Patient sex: M
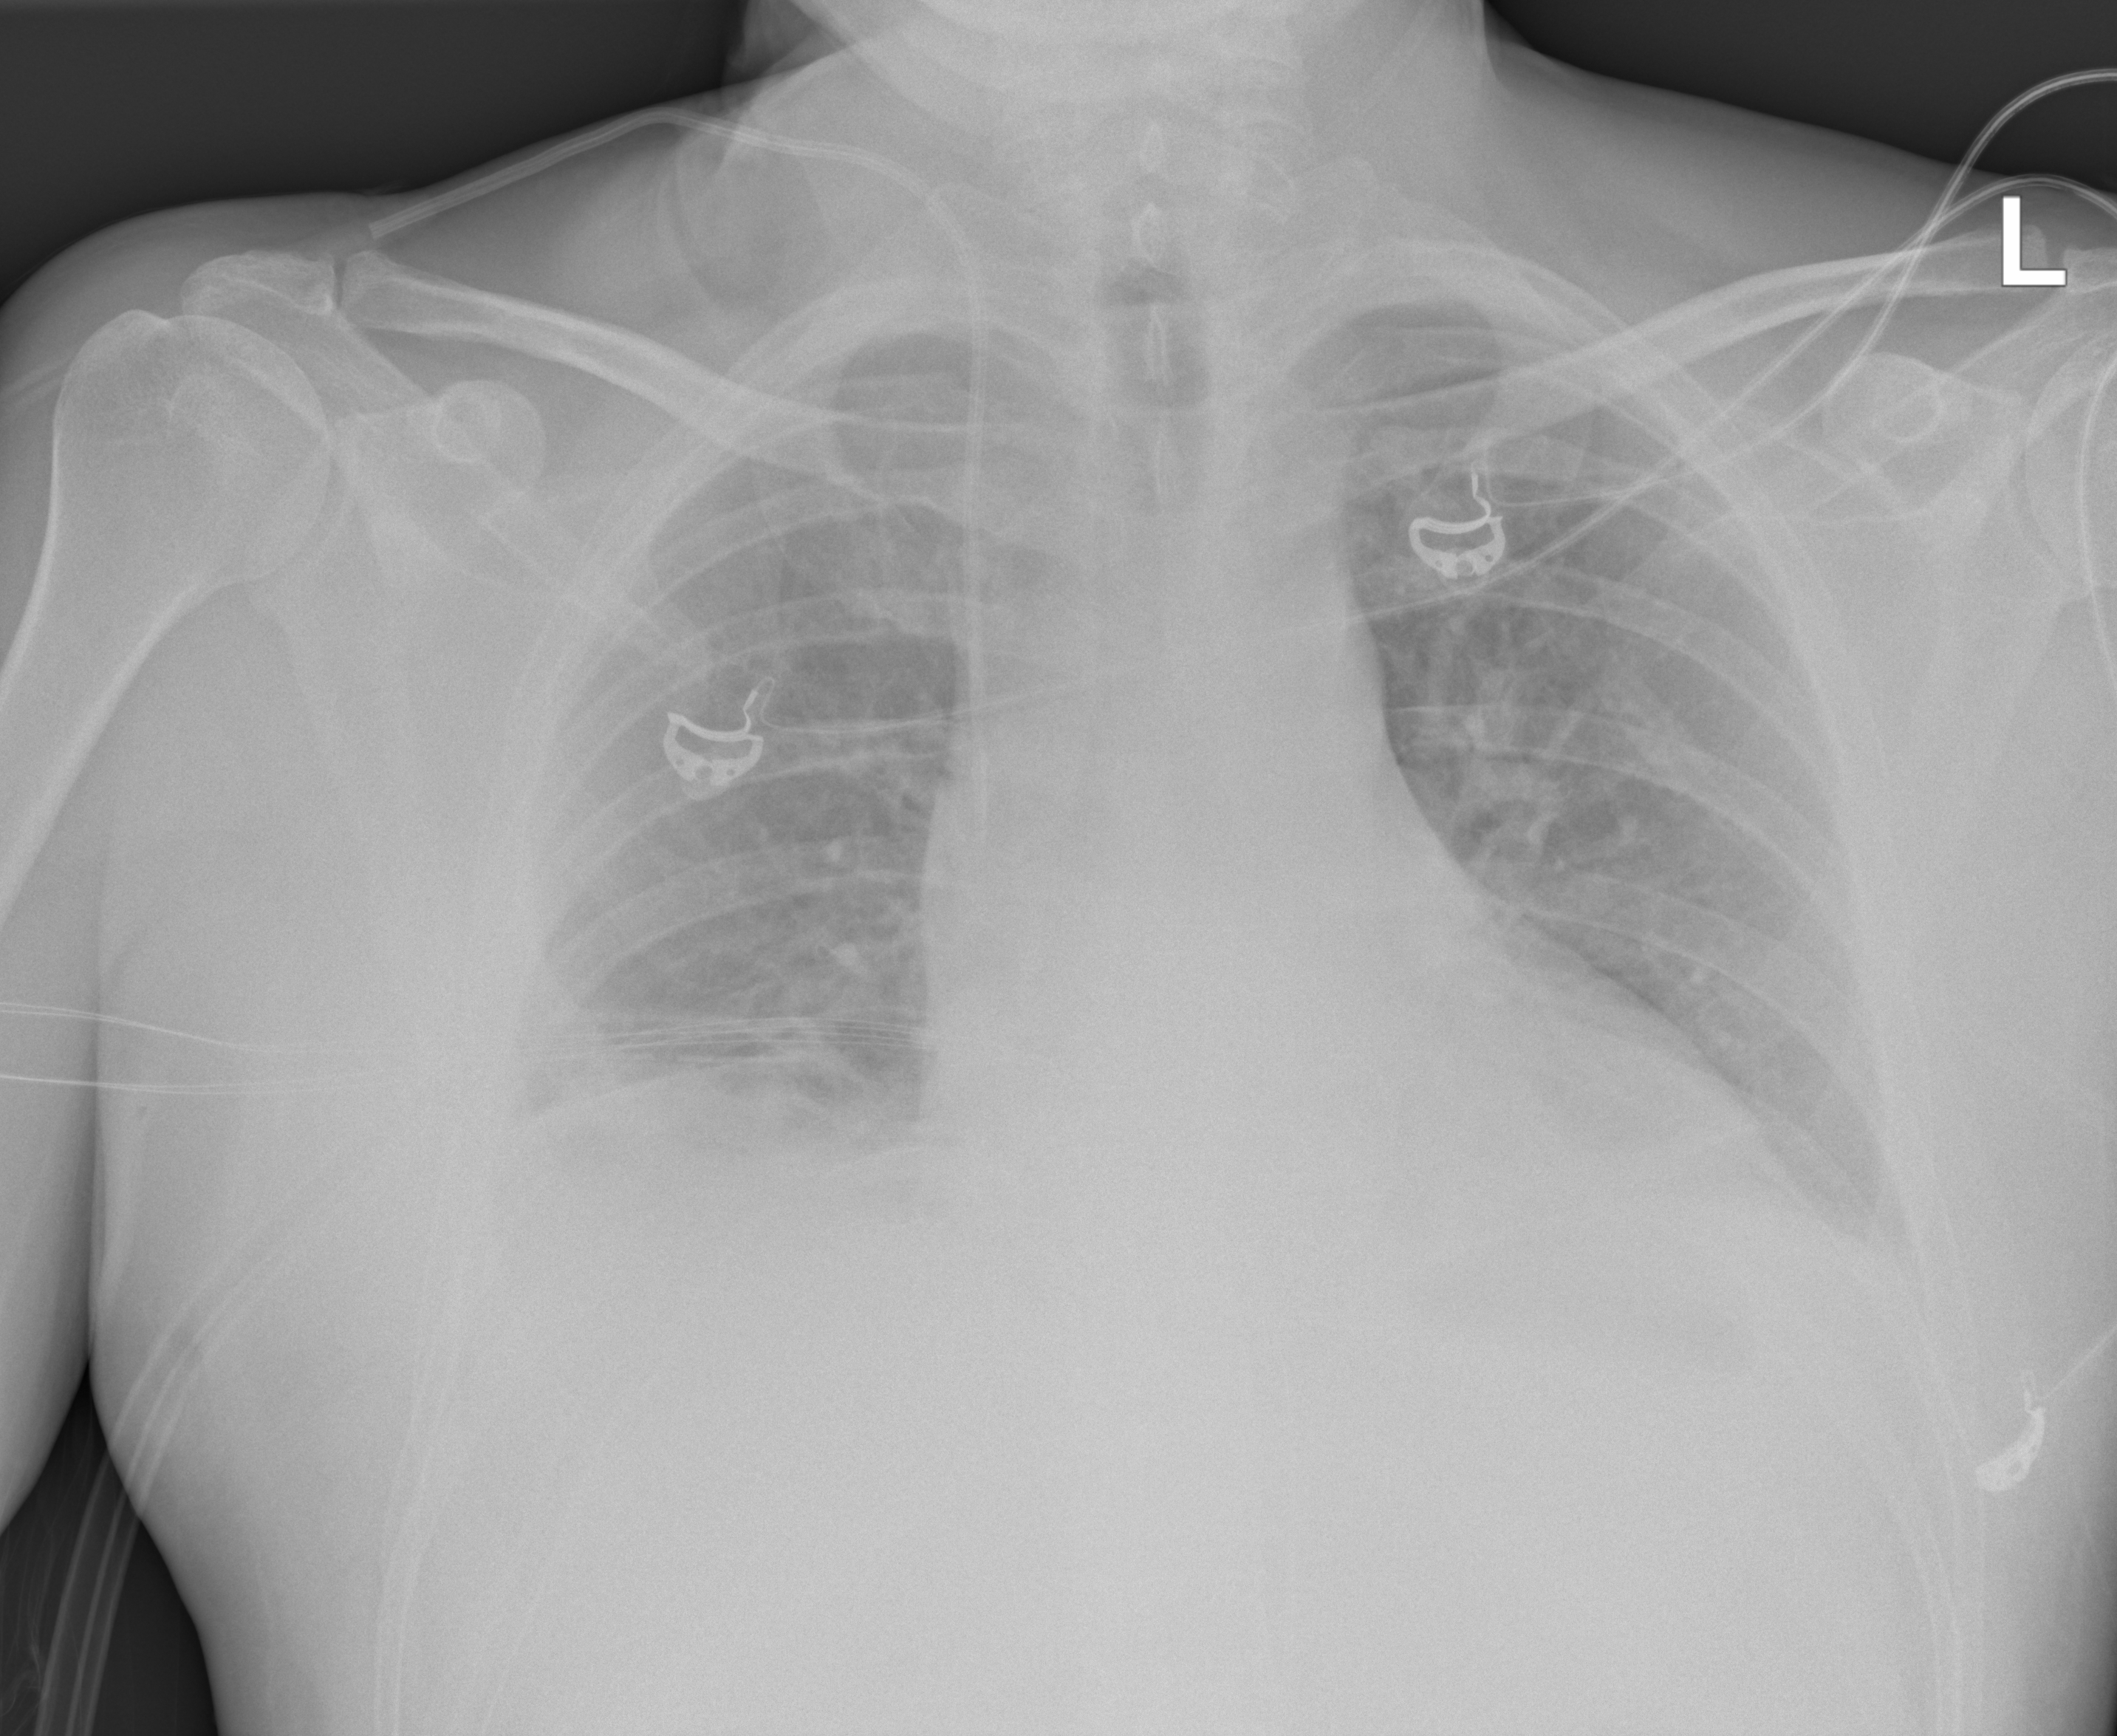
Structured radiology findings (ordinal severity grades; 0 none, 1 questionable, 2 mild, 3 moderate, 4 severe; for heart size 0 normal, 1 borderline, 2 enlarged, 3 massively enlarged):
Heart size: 1
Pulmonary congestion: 2
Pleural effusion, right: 2
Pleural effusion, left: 2
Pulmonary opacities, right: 0
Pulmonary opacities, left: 0
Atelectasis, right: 2
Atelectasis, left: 2